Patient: sex M, age 70
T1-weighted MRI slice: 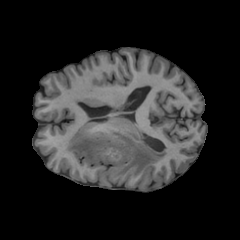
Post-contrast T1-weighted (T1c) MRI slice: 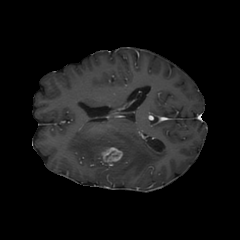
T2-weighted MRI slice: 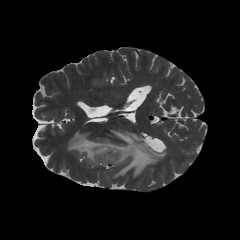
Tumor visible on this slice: yes
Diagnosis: Glioblastoma, IDH-wildtype
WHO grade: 4